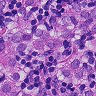
Metastatic tissue present: yes